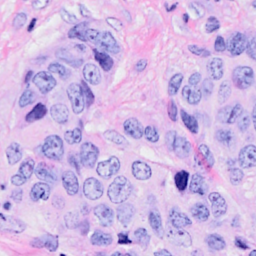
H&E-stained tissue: Breast